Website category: university
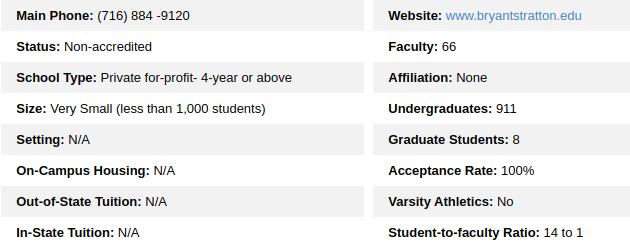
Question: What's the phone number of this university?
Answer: (716) 884 -9120

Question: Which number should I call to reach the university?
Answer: (716) 884 -9120

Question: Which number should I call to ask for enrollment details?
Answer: (716) 884 -9120

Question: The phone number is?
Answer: (716) 884 -9120

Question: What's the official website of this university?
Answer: www.bryantstratton.edu

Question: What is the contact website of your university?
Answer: www.bryantstratton.edu

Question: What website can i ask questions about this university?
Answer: www.bryantstratton.edu

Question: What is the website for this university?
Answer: www.bryantstratton.edu

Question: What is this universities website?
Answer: www.bryantstratton.edu

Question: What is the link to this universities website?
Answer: www.bryantstratton.edu

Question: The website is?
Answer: www.bryantstratton.edu

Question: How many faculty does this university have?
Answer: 66

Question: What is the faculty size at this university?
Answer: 66

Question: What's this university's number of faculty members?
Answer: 66

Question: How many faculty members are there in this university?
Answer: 66

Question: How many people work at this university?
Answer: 66

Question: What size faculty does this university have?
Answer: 66

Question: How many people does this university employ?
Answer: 66

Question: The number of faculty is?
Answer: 66

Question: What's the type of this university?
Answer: Private for-profit- 4-year or above

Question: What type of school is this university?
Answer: Private for-profit- 4-year or above

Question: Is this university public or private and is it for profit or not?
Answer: Private for-profit- 4-year or above

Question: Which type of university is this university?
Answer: Private for-profit- 4-year or above

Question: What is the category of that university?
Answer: Private for-profit- 4-year or above

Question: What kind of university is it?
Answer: Private for-profit- 4-year or above

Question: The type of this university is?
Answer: Private for-profit- 4-year or above

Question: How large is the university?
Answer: Very Small (less than 1,000 students)

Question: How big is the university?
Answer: Very Small (less than 1,000 students)

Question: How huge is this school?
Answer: Very Small (less than 1,000 students)

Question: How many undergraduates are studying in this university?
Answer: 911

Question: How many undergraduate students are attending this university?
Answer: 911

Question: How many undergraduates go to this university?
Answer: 911

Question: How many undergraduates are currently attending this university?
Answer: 911

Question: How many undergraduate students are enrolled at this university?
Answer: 911

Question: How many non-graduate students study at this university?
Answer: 911

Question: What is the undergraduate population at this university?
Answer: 911

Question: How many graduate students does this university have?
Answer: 8

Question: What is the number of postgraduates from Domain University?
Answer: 8

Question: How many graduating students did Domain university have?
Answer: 8

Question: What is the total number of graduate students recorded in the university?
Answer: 8

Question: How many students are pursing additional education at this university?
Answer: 8

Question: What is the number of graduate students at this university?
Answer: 8

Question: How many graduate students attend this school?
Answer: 8

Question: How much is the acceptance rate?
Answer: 100%

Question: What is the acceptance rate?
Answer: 100%

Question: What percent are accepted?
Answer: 100%

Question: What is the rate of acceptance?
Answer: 100%

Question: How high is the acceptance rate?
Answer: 100%

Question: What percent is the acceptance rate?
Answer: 100%

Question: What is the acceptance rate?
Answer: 100%

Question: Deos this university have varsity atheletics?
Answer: No

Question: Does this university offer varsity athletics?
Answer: No

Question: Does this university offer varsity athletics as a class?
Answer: No

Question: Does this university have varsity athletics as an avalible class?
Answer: No

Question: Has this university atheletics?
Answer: No

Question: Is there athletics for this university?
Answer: No

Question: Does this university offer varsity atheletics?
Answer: No

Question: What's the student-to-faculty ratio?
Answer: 14 to 1

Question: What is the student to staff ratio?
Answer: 14 to 1

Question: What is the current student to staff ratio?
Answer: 14 to 1

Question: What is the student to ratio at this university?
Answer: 14 to 1

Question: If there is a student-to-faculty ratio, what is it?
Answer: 14 to 1

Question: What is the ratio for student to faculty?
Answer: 14 to 1

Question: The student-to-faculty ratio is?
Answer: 14 to 1